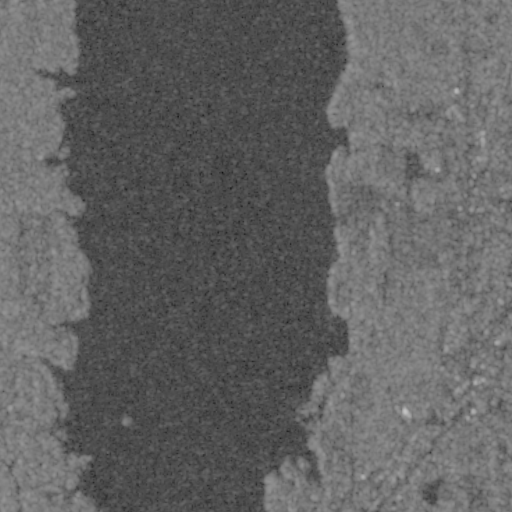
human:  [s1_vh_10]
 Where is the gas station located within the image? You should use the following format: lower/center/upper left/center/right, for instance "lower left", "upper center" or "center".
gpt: The gas station is located in the lower right of the image.
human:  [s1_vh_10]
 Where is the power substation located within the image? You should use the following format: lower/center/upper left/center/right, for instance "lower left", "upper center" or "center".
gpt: The power substation is located in the lower right of the image.
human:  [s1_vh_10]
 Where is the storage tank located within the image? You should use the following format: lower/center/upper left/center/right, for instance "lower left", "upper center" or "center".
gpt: The storage tank is located in the lower right of the image.
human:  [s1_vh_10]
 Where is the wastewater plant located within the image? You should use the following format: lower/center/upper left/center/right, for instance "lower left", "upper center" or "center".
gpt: The wastewater plant is located in the lower left of the image.
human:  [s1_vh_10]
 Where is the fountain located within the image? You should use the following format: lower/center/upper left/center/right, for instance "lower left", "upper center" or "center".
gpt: The fountain is located in the upper right of the image.
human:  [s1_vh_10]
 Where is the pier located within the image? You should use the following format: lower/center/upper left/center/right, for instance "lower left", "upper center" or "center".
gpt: The pier is located in the lower left of the image.
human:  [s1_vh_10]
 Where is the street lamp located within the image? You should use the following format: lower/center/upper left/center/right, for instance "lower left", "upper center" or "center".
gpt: The street lamp is located in the lower right of the image.
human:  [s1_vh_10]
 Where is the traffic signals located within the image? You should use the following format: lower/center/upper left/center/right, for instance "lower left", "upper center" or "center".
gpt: The traffic signals is located in the lower right of the image.
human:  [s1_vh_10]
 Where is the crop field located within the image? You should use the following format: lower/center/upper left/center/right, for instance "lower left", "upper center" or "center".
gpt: There is no crop field in the image.

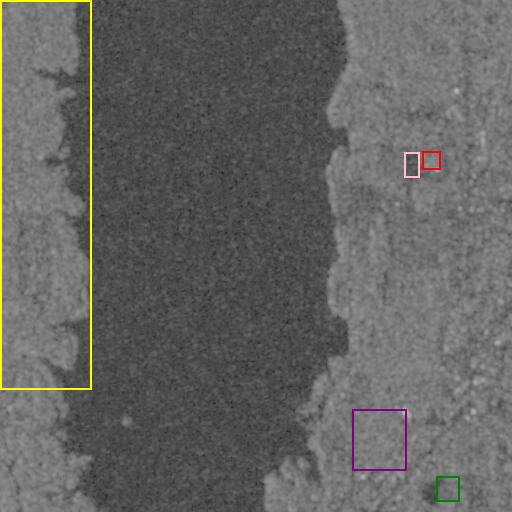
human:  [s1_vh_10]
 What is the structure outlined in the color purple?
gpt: The structure outlined in purple is a crop field.
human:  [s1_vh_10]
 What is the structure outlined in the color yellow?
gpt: The structure outlined in yellow is a park.
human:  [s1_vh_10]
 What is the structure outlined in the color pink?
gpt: The structure outlined in pink is a parking lot.
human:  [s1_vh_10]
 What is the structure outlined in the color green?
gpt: The structure outlined in green is a building.
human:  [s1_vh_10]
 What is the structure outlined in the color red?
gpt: The structure outlined in red is a building.
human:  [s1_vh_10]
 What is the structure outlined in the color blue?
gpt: There is no blue outline.